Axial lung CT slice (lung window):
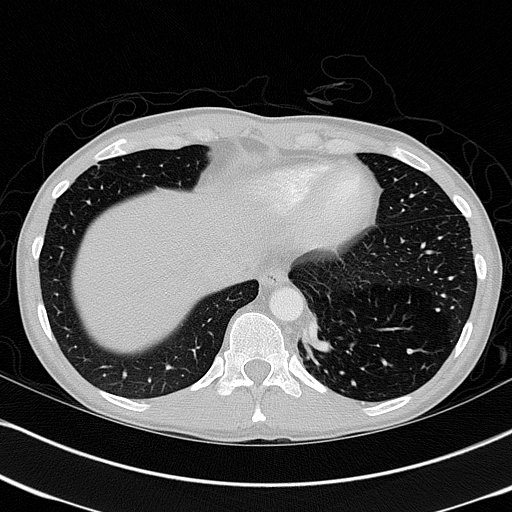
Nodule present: no